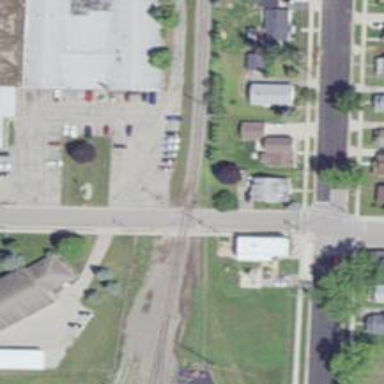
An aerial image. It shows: Rail spur service.